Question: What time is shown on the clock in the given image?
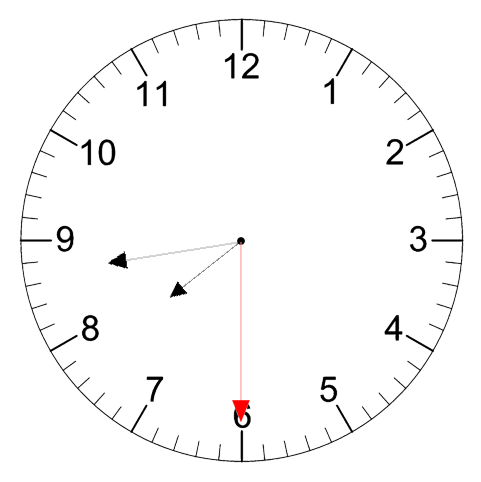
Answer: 07:43:30